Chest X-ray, PA view. Patient: 57 years old, sex F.
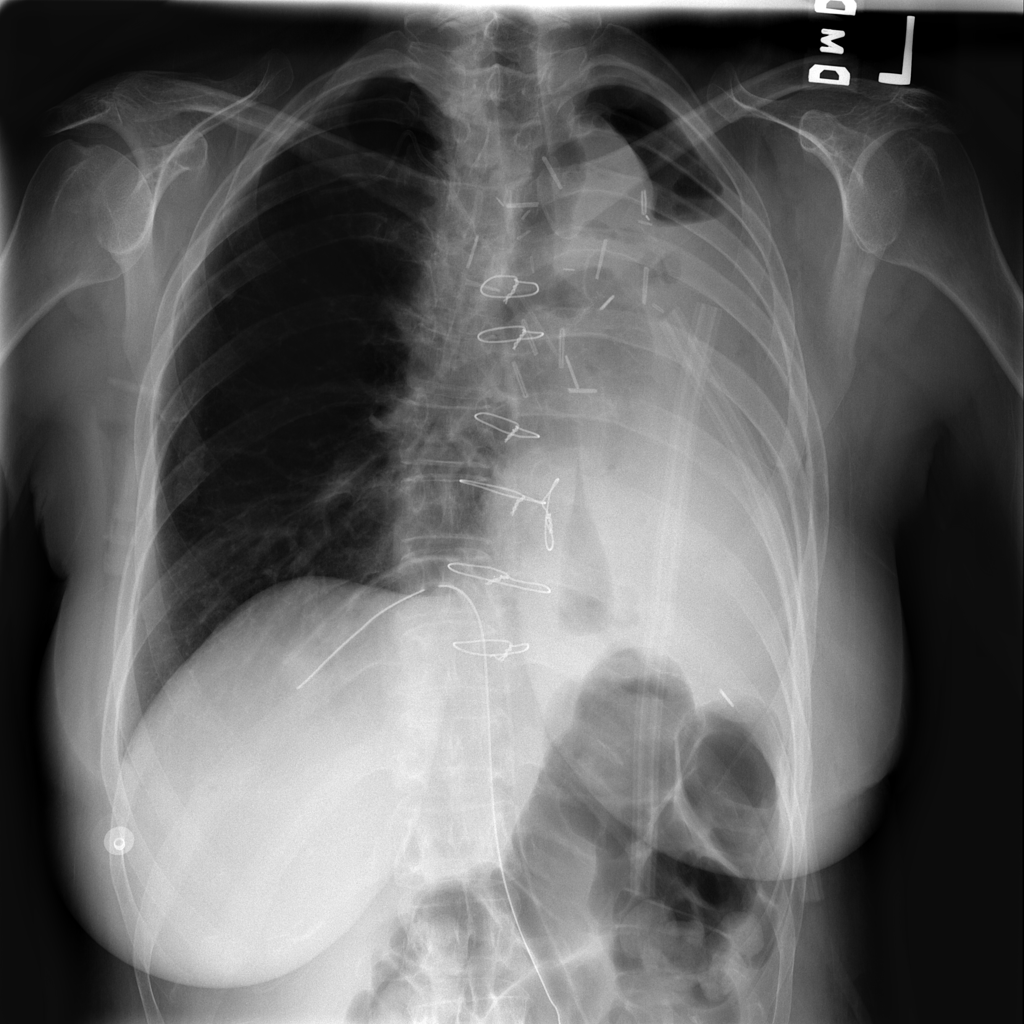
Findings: No Finding